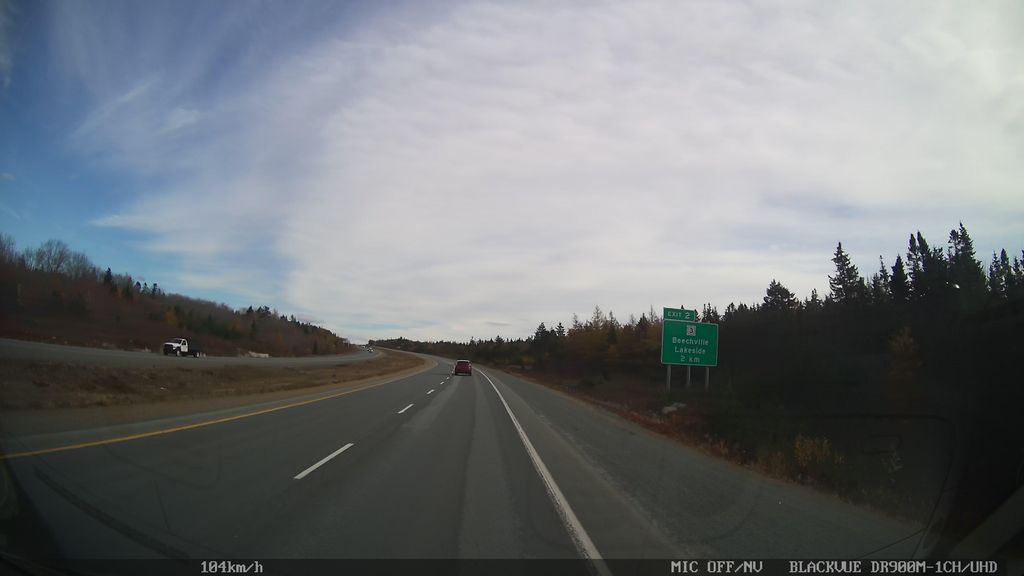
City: halifax